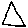
Label: triangle